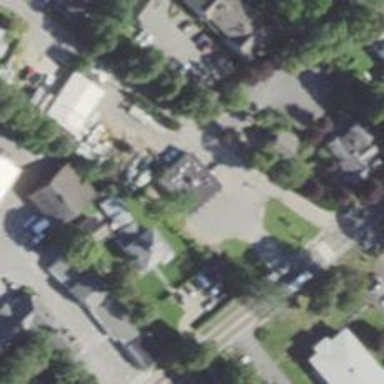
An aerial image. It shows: Convenience shop.